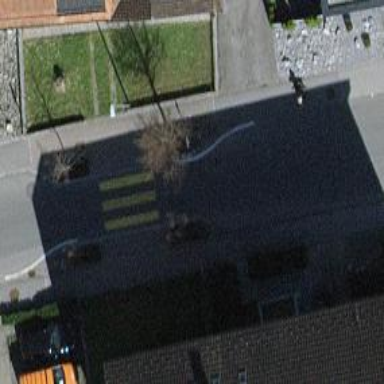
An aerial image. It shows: Marked zebra crossing with traffic calming choker.